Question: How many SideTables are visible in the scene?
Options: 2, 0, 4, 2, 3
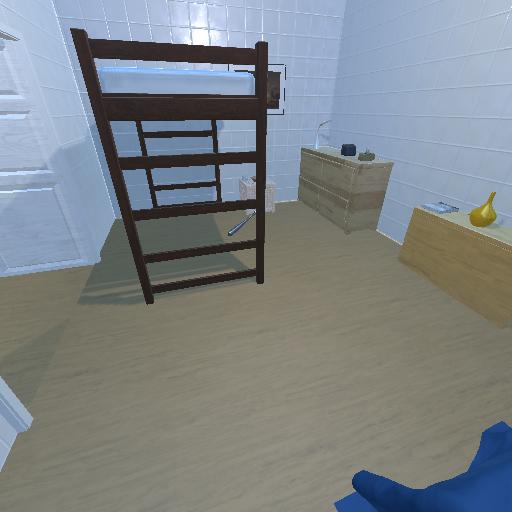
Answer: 2